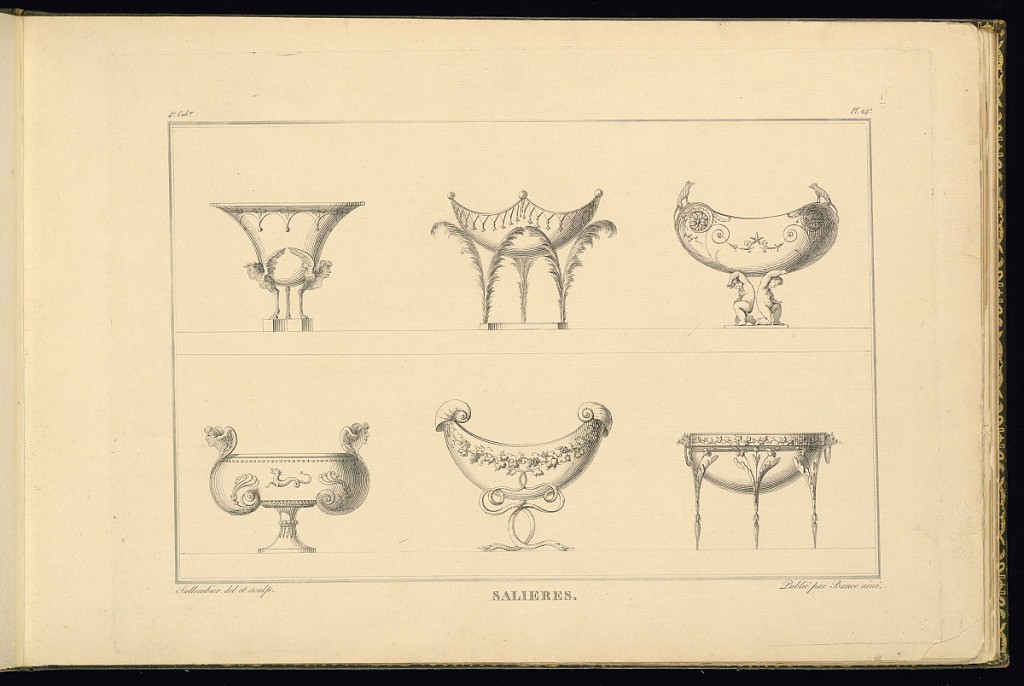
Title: SALIERES
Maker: Henri Sallembier, French, ca. 1753 - 1820
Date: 1805
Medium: Etching on paper
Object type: Print
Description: Designs for six saltcellars with Empire style motifs featuring bells, rosettes, stars, grape vines, shells, snakes, figures, palm leaves, foliate scrolls, heads with wings, mice, and sphinx torsos. The plate is titled, signed, and numbered.